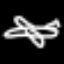
Label: airplane